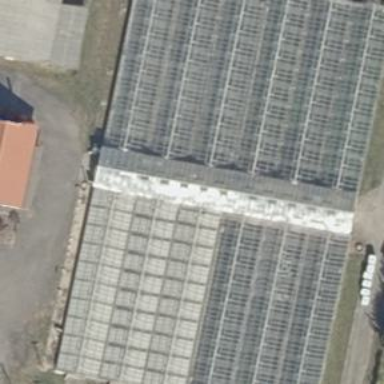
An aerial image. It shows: Greenhouse.